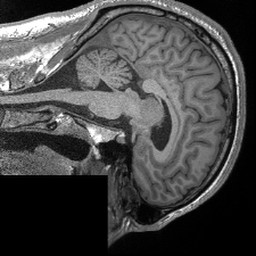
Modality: T1w
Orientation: sagittal
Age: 31
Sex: male